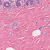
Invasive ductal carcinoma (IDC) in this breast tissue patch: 0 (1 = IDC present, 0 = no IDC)